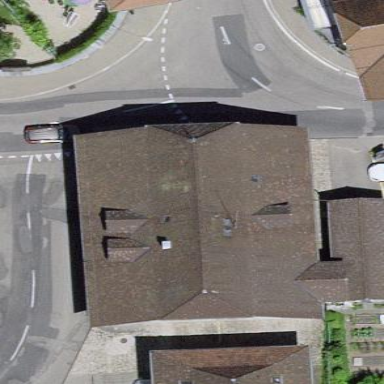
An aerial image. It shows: Office building with half-hipped roof.